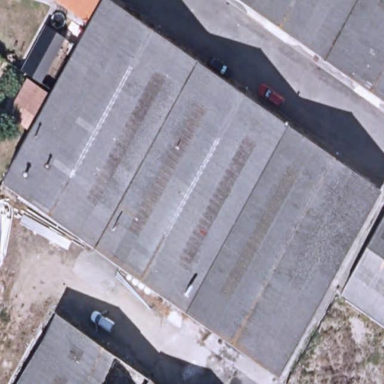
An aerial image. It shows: Industrial building.